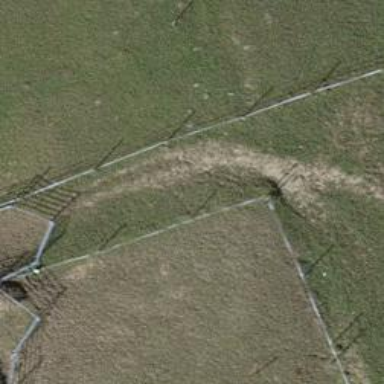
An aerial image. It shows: Fence is in the image.